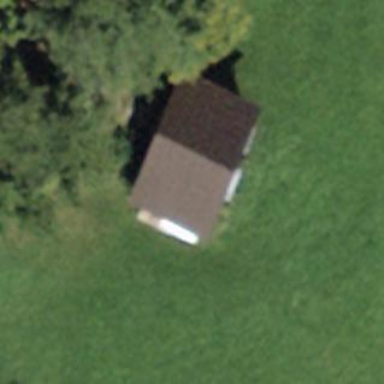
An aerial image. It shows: Rural barn.